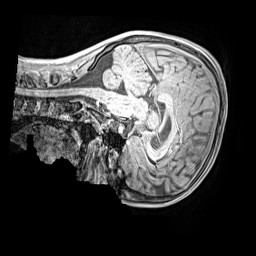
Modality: MP2RAGE
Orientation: sagittal
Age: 11
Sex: male
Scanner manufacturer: siemens
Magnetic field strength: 3 T
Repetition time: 4 s
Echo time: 0.00299 s